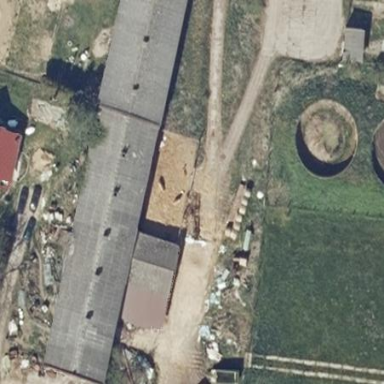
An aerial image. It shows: Cowshed building.